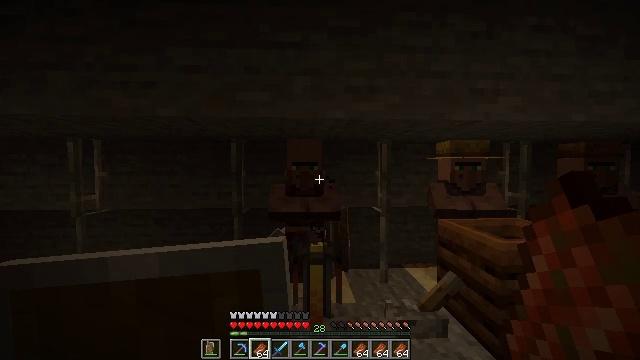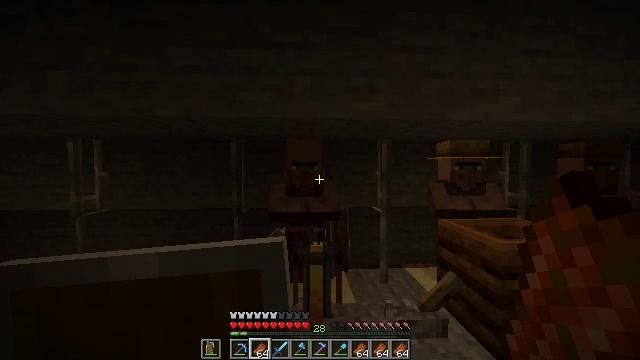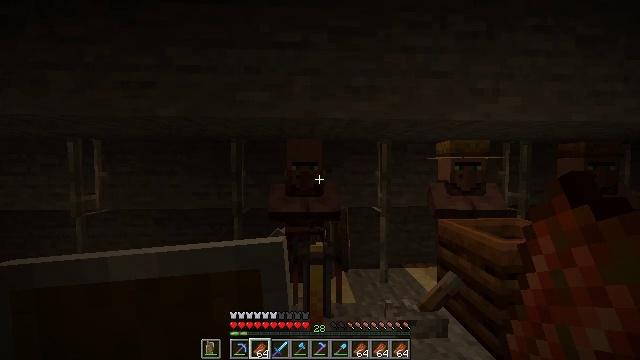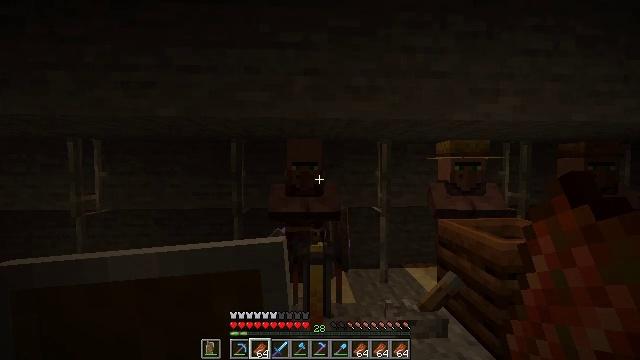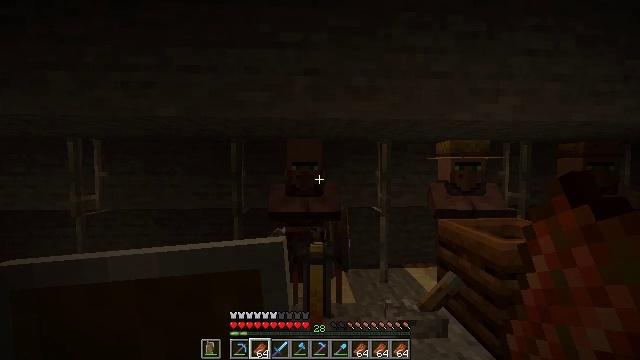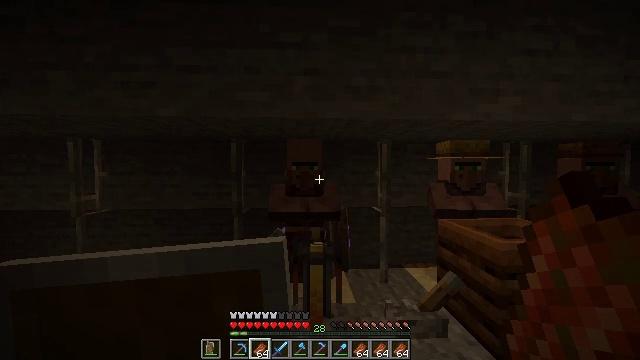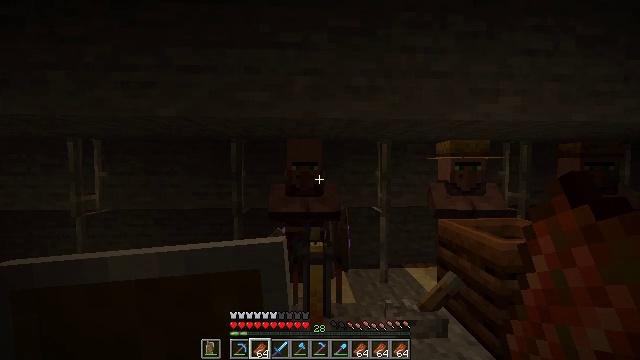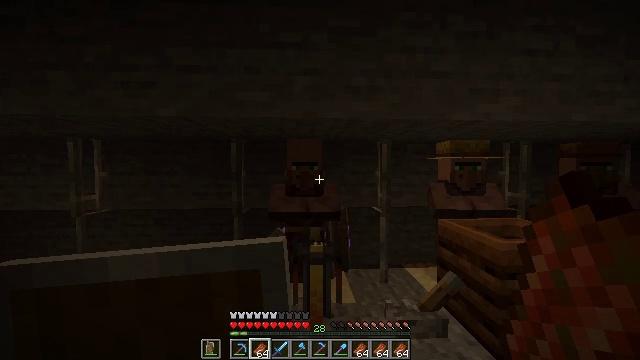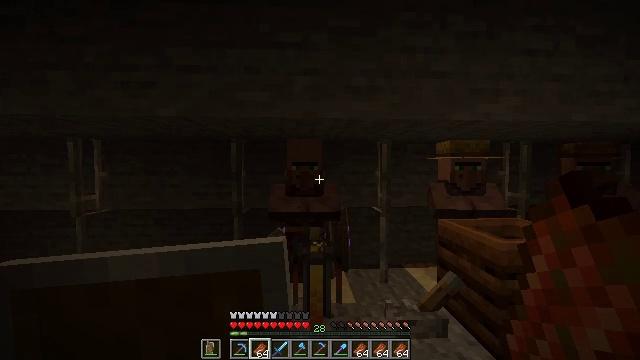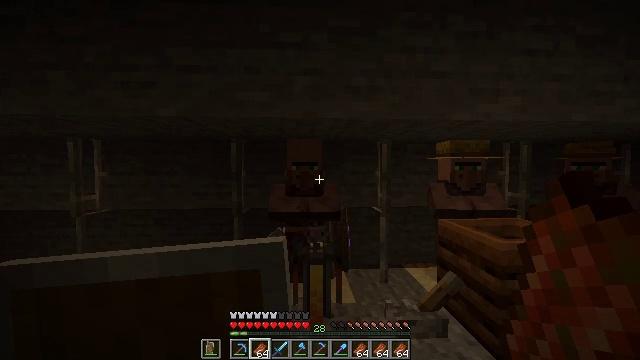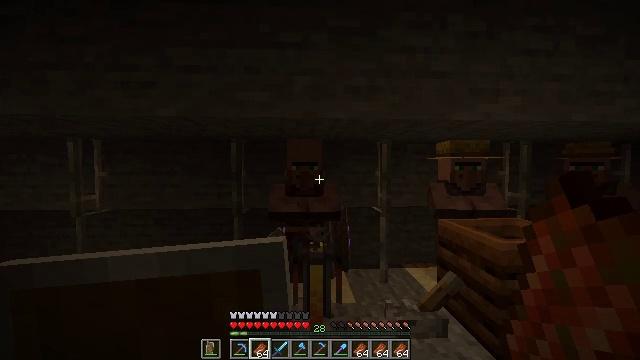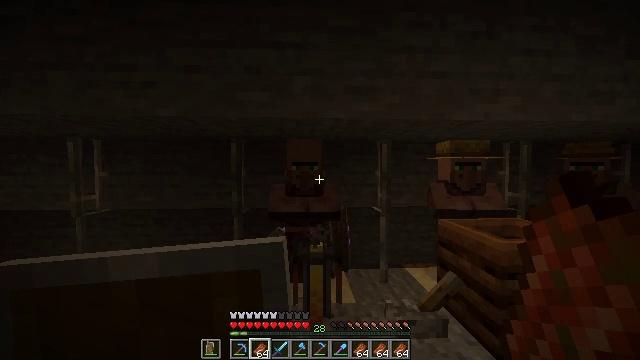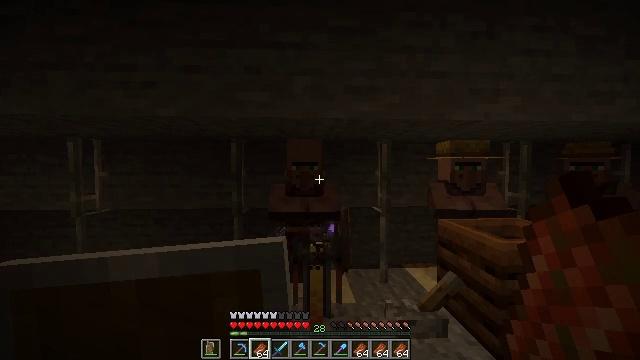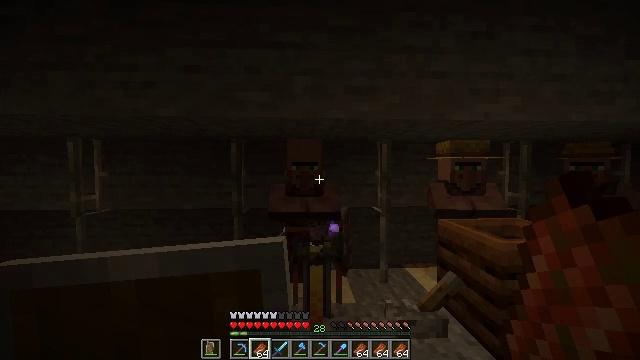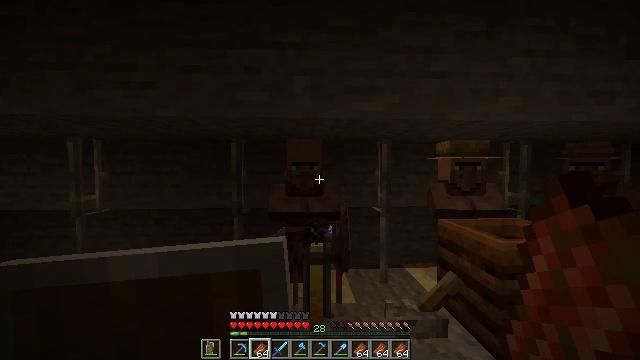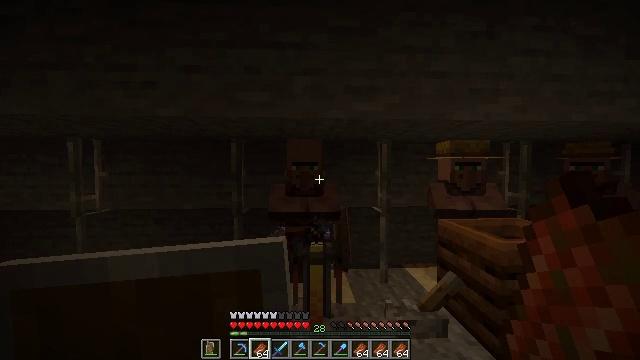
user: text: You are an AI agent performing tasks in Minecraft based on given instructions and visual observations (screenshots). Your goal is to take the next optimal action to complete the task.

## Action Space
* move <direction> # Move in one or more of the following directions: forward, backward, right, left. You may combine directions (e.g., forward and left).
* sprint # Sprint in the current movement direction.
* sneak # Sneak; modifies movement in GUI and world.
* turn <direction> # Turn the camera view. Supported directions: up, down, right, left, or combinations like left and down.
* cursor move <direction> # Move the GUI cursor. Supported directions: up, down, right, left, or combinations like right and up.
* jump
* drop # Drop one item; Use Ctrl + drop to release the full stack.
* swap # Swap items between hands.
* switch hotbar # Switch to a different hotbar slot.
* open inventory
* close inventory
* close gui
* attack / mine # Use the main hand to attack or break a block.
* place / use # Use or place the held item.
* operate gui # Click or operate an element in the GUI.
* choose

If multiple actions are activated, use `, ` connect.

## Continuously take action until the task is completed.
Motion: motion action
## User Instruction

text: Break the blue shulker box to pick it up.
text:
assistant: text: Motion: no_op
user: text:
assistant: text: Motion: no_op
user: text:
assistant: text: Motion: no_op
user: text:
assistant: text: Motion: no_op
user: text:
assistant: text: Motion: no_op
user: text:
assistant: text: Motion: no_op
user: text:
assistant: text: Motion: no_op
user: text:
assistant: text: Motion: no_op
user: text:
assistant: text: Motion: no_op
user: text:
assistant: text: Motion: no_op
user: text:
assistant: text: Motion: no_op
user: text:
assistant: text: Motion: no_op
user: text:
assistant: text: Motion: no_op
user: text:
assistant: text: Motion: no_op
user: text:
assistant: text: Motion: no_op
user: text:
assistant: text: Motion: no_op
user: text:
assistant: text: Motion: use / place
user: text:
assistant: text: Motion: use / place
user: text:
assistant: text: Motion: use / place
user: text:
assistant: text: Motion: no_op
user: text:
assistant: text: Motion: no_op
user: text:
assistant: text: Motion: no_op
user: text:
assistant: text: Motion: no_op
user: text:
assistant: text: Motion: no_op
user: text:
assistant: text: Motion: no_op
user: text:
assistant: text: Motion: no_op
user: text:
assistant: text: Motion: no_op
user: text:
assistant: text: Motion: no_op
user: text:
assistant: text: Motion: no_op
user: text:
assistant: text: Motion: no_op